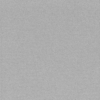
Label: dusty